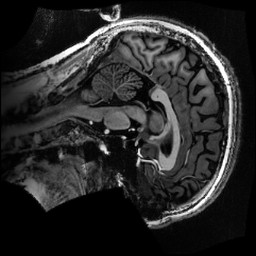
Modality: MP2RAGE
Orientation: sagittal
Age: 29
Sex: male
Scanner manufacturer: siemens
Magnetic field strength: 6.98 T
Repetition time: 6 s
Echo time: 0.00283 s